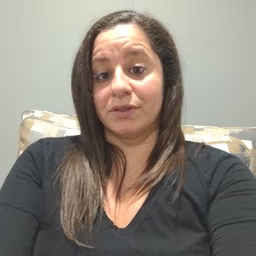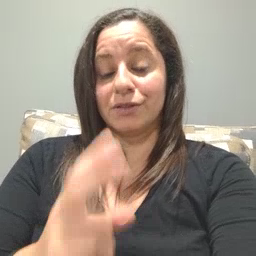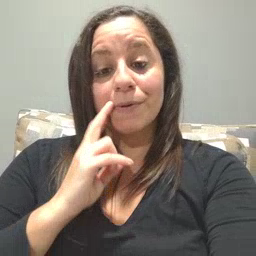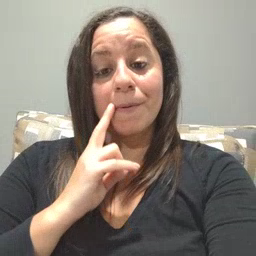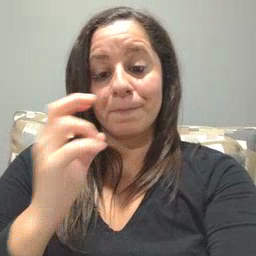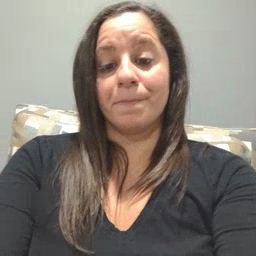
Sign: gum